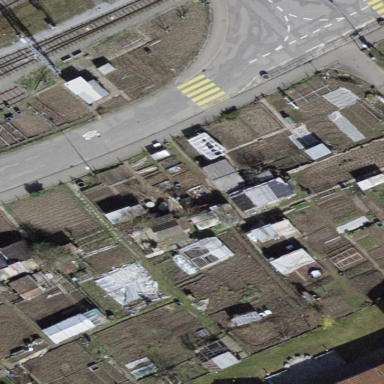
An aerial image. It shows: Allotments area.